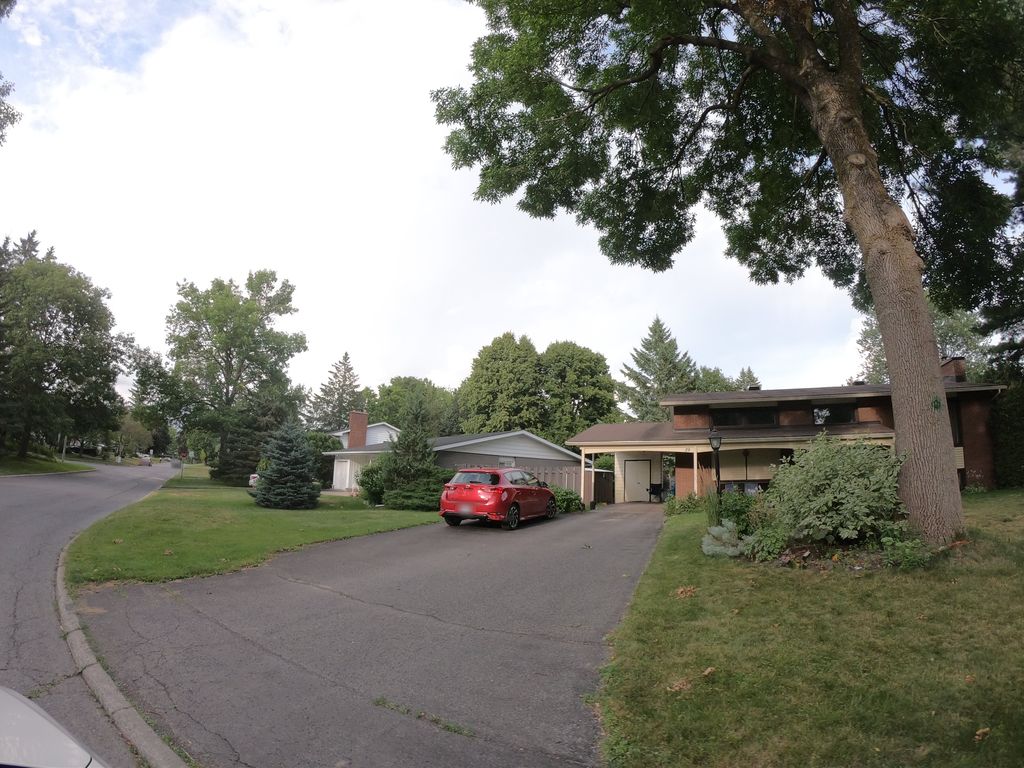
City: ottawa-gatineau